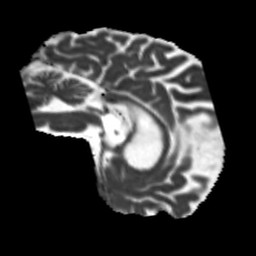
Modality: MD
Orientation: sagittal
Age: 55
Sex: male
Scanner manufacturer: siemens
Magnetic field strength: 3 T
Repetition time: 5.25 s
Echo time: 0.08 s